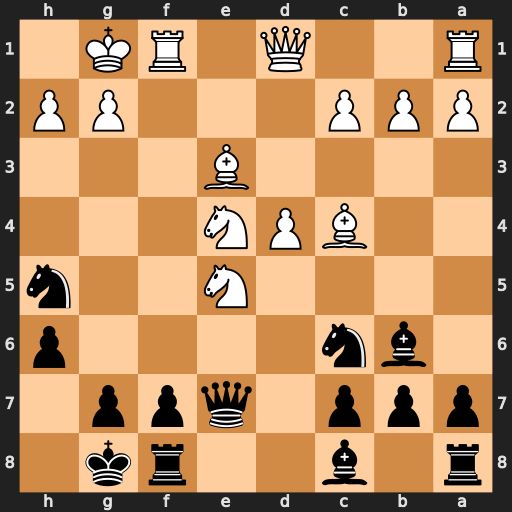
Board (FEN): r1b2rk1/ppp1qpp1/1bn4p/4N2n/2BPN3/4B3/PPP3PP/R2Q1RK1
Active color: b
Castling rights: -
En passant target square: -
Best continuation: Nxe5 dxe5 Bxe3+